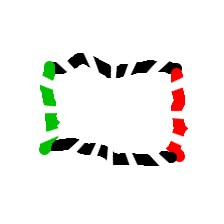
Shape: rectangle